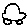
Label: car